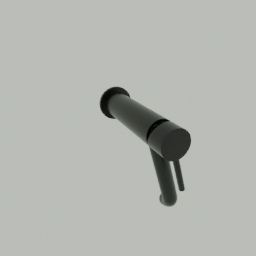
Label: appliances